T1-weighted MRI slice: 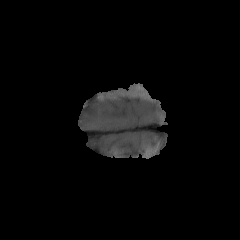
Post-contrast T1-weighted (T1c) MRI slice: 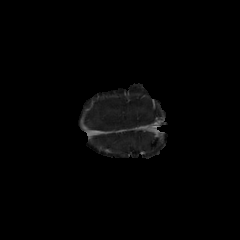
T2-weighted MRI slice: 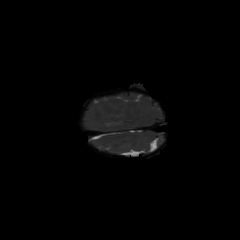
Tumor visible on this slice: no